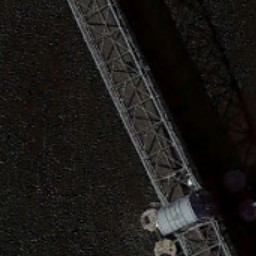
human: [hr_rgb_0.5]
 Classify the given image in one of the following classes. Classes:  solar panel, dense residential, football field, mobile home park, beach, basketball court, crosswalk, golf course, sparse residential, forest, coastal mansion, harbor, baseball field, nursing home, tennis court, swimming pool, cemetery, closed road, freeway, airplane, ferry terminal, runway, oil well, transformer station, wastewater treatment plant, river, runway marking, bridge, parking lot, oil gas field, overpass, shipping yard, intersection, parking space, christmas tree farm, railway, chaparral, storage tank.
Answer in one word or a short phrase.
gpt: bridge